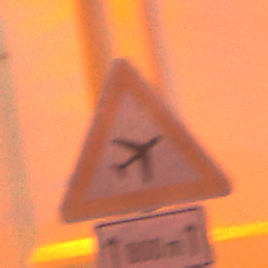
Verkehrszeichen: FlugbetriebLinks
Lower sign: LaengeEinerStrecke1
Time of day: Night
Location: Outdoor (Urban)
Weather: Overcast
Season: Winter
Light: Artificial